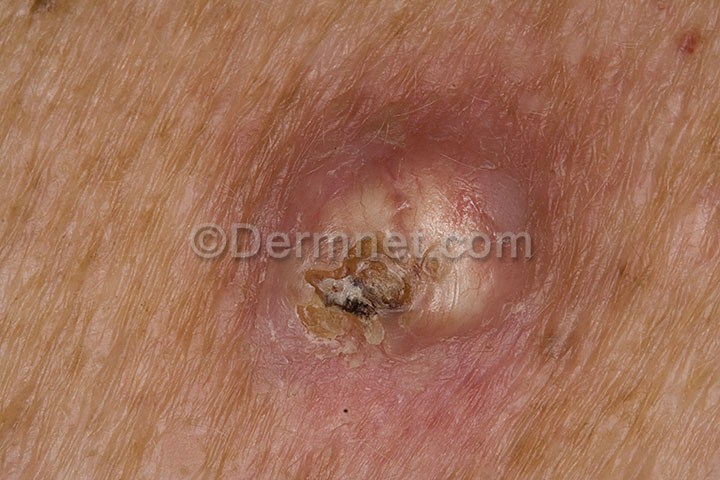
Disease: Seborrheic Keratoses and other Benign Tumors